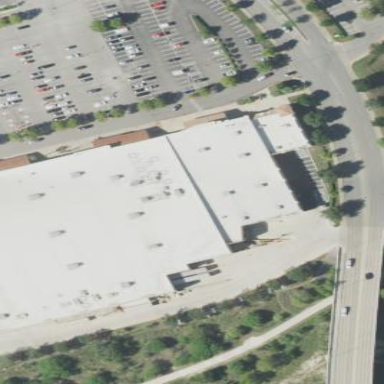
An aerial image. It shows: Retail building.